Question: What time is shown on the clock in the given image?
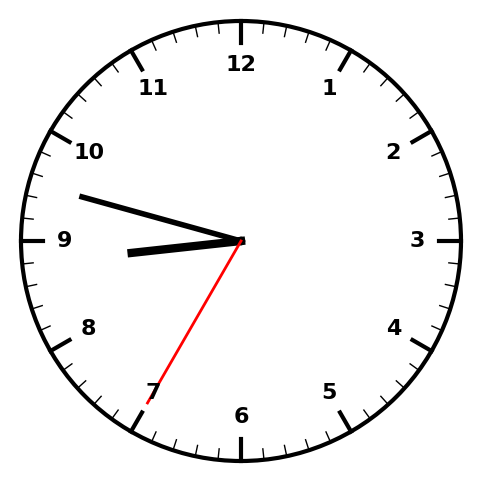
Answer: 08:47:35